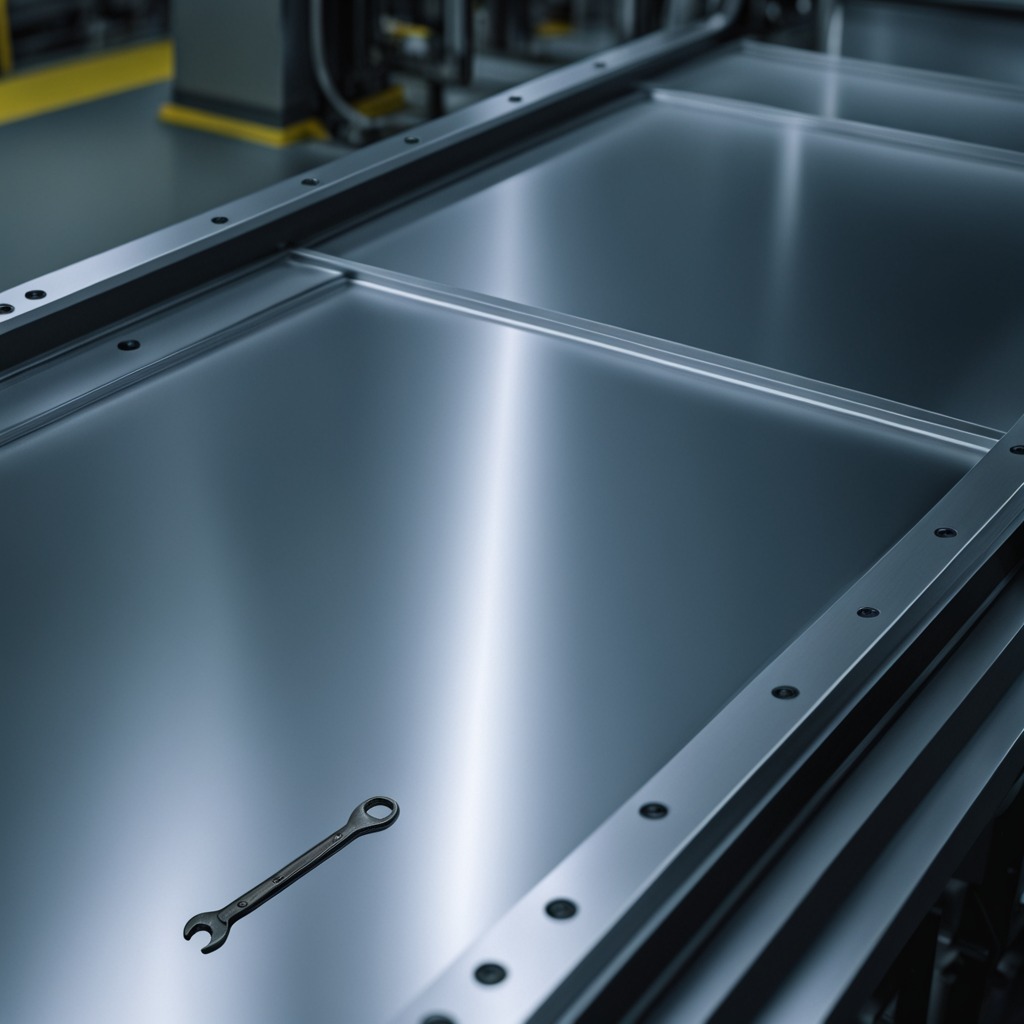
An wrench is lying on the metal table in the machine shop under fluorescent lights.